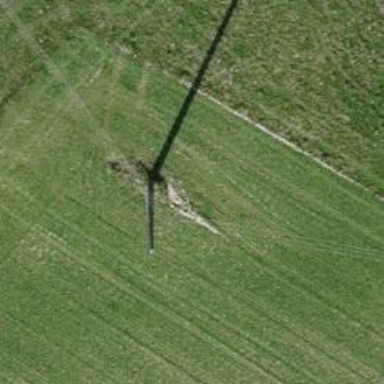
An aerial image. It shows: Minor power line.